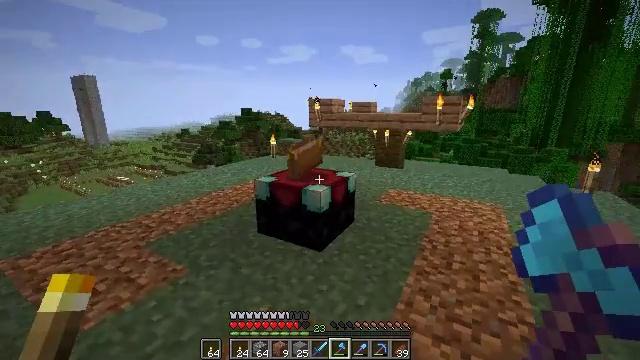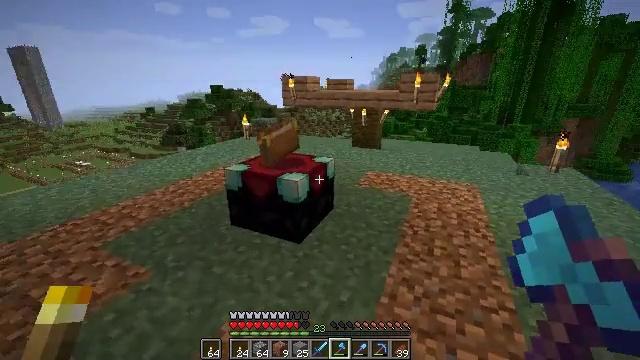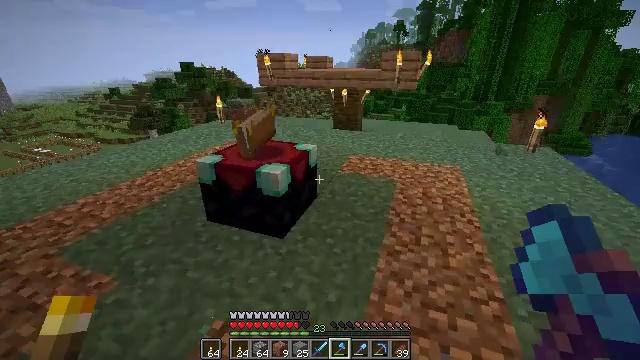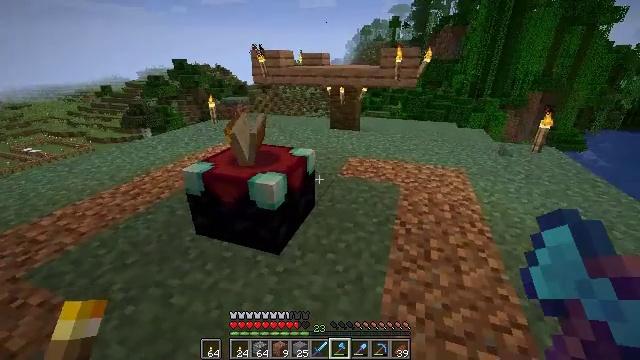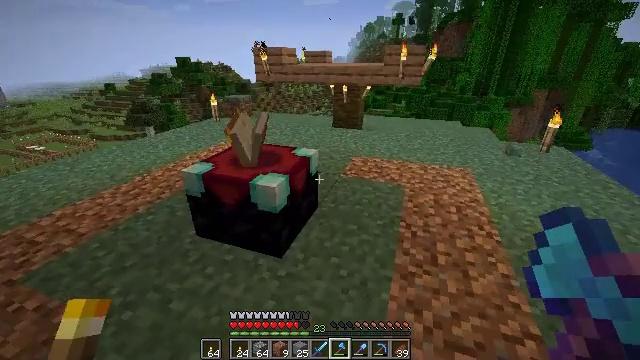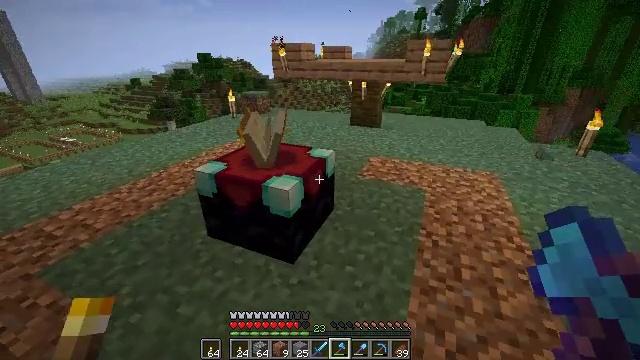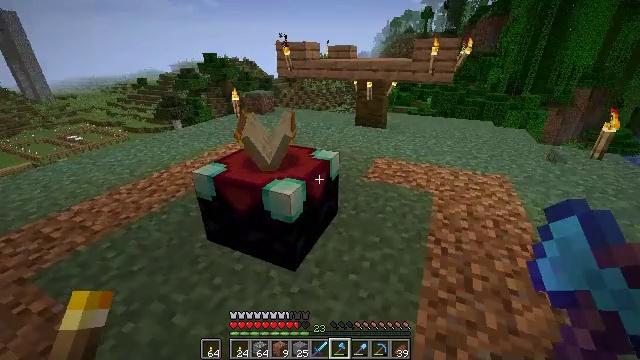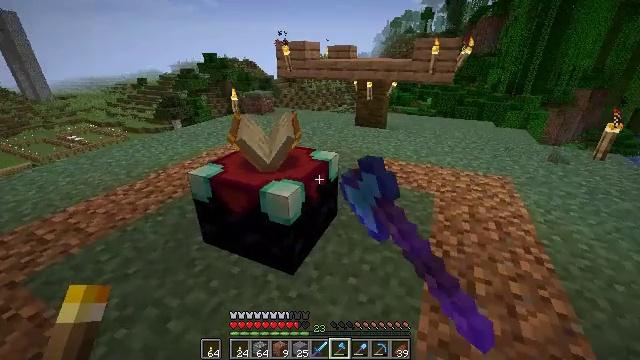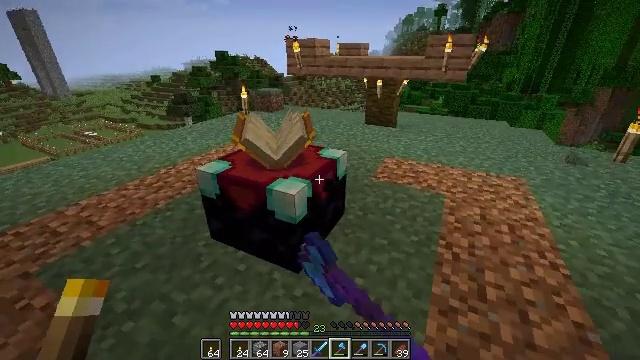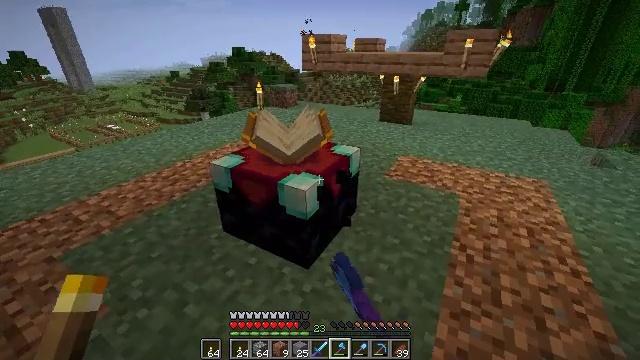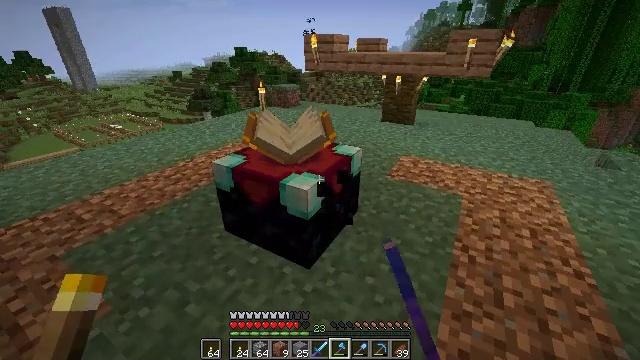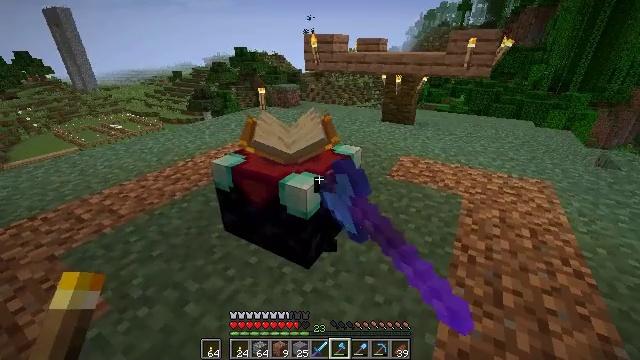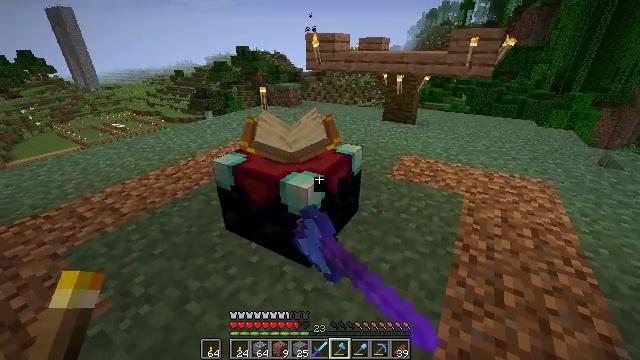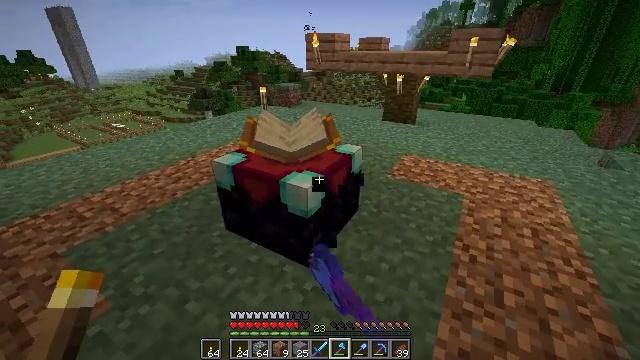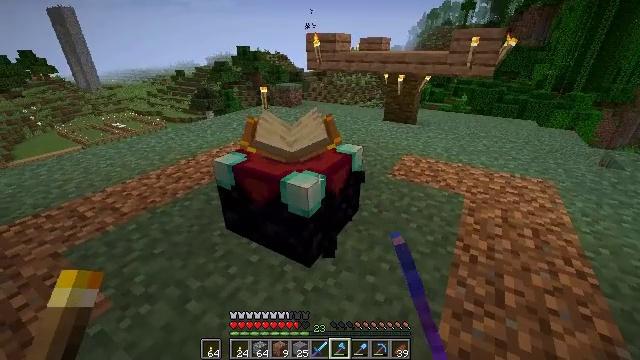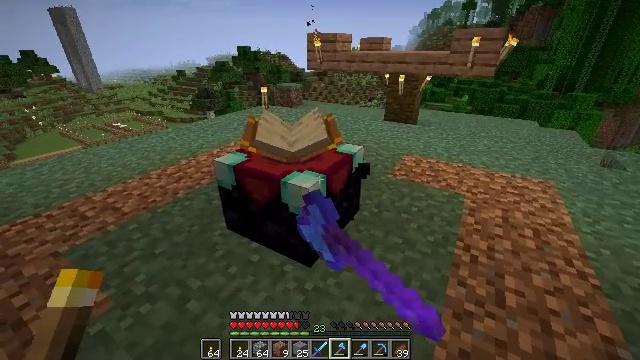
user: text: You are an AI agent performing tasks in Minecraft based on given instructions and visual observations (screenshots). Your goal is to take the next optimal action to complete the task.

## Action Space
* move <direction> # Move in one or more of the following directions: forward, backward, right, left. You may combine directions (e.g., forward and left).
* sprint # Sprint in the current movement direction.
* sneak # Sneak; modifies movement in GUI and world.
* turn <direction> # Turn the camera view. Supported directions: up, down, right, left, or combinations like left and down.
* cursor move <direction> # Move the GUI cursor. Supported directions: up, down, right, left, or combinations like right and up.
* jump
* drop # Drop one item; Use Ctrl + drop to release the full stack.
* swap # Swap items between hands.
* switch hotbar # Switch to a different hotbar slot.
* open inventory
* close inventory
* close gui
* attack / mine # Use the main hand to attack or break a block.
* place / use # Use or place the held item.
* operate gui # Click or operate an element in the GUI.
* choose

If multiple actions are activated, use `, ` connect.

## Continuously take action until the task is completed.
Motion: motion action
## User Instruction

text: Pick up the enchanting table.
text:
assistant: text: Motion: move forward, turn right and down
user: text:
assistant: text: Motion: move forward, turn right and down
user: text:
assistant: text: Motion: move forward
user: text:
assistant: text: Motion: move forward
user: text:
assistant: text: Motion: turn left
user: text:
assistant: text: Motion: turn left, attack / mine
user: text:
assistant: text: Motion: attack / mine
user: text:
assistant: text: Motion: turn left, attack / mine
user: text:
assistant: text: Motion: turn left, attack / mine
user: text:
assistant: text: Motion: attack / mine
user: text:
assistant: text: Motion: attack / mine
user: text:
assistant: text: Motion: attack / mine
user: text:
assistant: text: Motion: attack / mine
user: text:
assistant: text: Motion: attack / mine
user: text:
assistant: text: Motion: attack / mine
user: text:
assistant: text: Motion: attack / mine
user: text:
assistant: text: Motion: attack / mine
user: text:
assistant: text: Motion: attack / mine
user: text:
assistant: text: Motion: attack / mine
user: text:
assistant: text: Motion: attack / mine
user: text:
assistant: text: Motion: attack / mine
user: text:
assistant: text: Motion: attack / mine
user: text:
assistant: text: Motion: move forward, attack / mine
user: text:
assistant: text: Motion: move forward, attack / mine
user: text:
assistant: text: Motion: move forward, turn down, attack / mine
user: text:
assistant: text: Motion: move forward, turn down, attack / mine
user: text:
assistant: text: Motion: turn down, attack / mine
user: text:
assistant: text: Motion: turn down, attack / mine
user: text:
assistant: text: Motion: turn down, attack / mine
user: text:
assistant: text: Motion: attack / mine